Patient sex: M
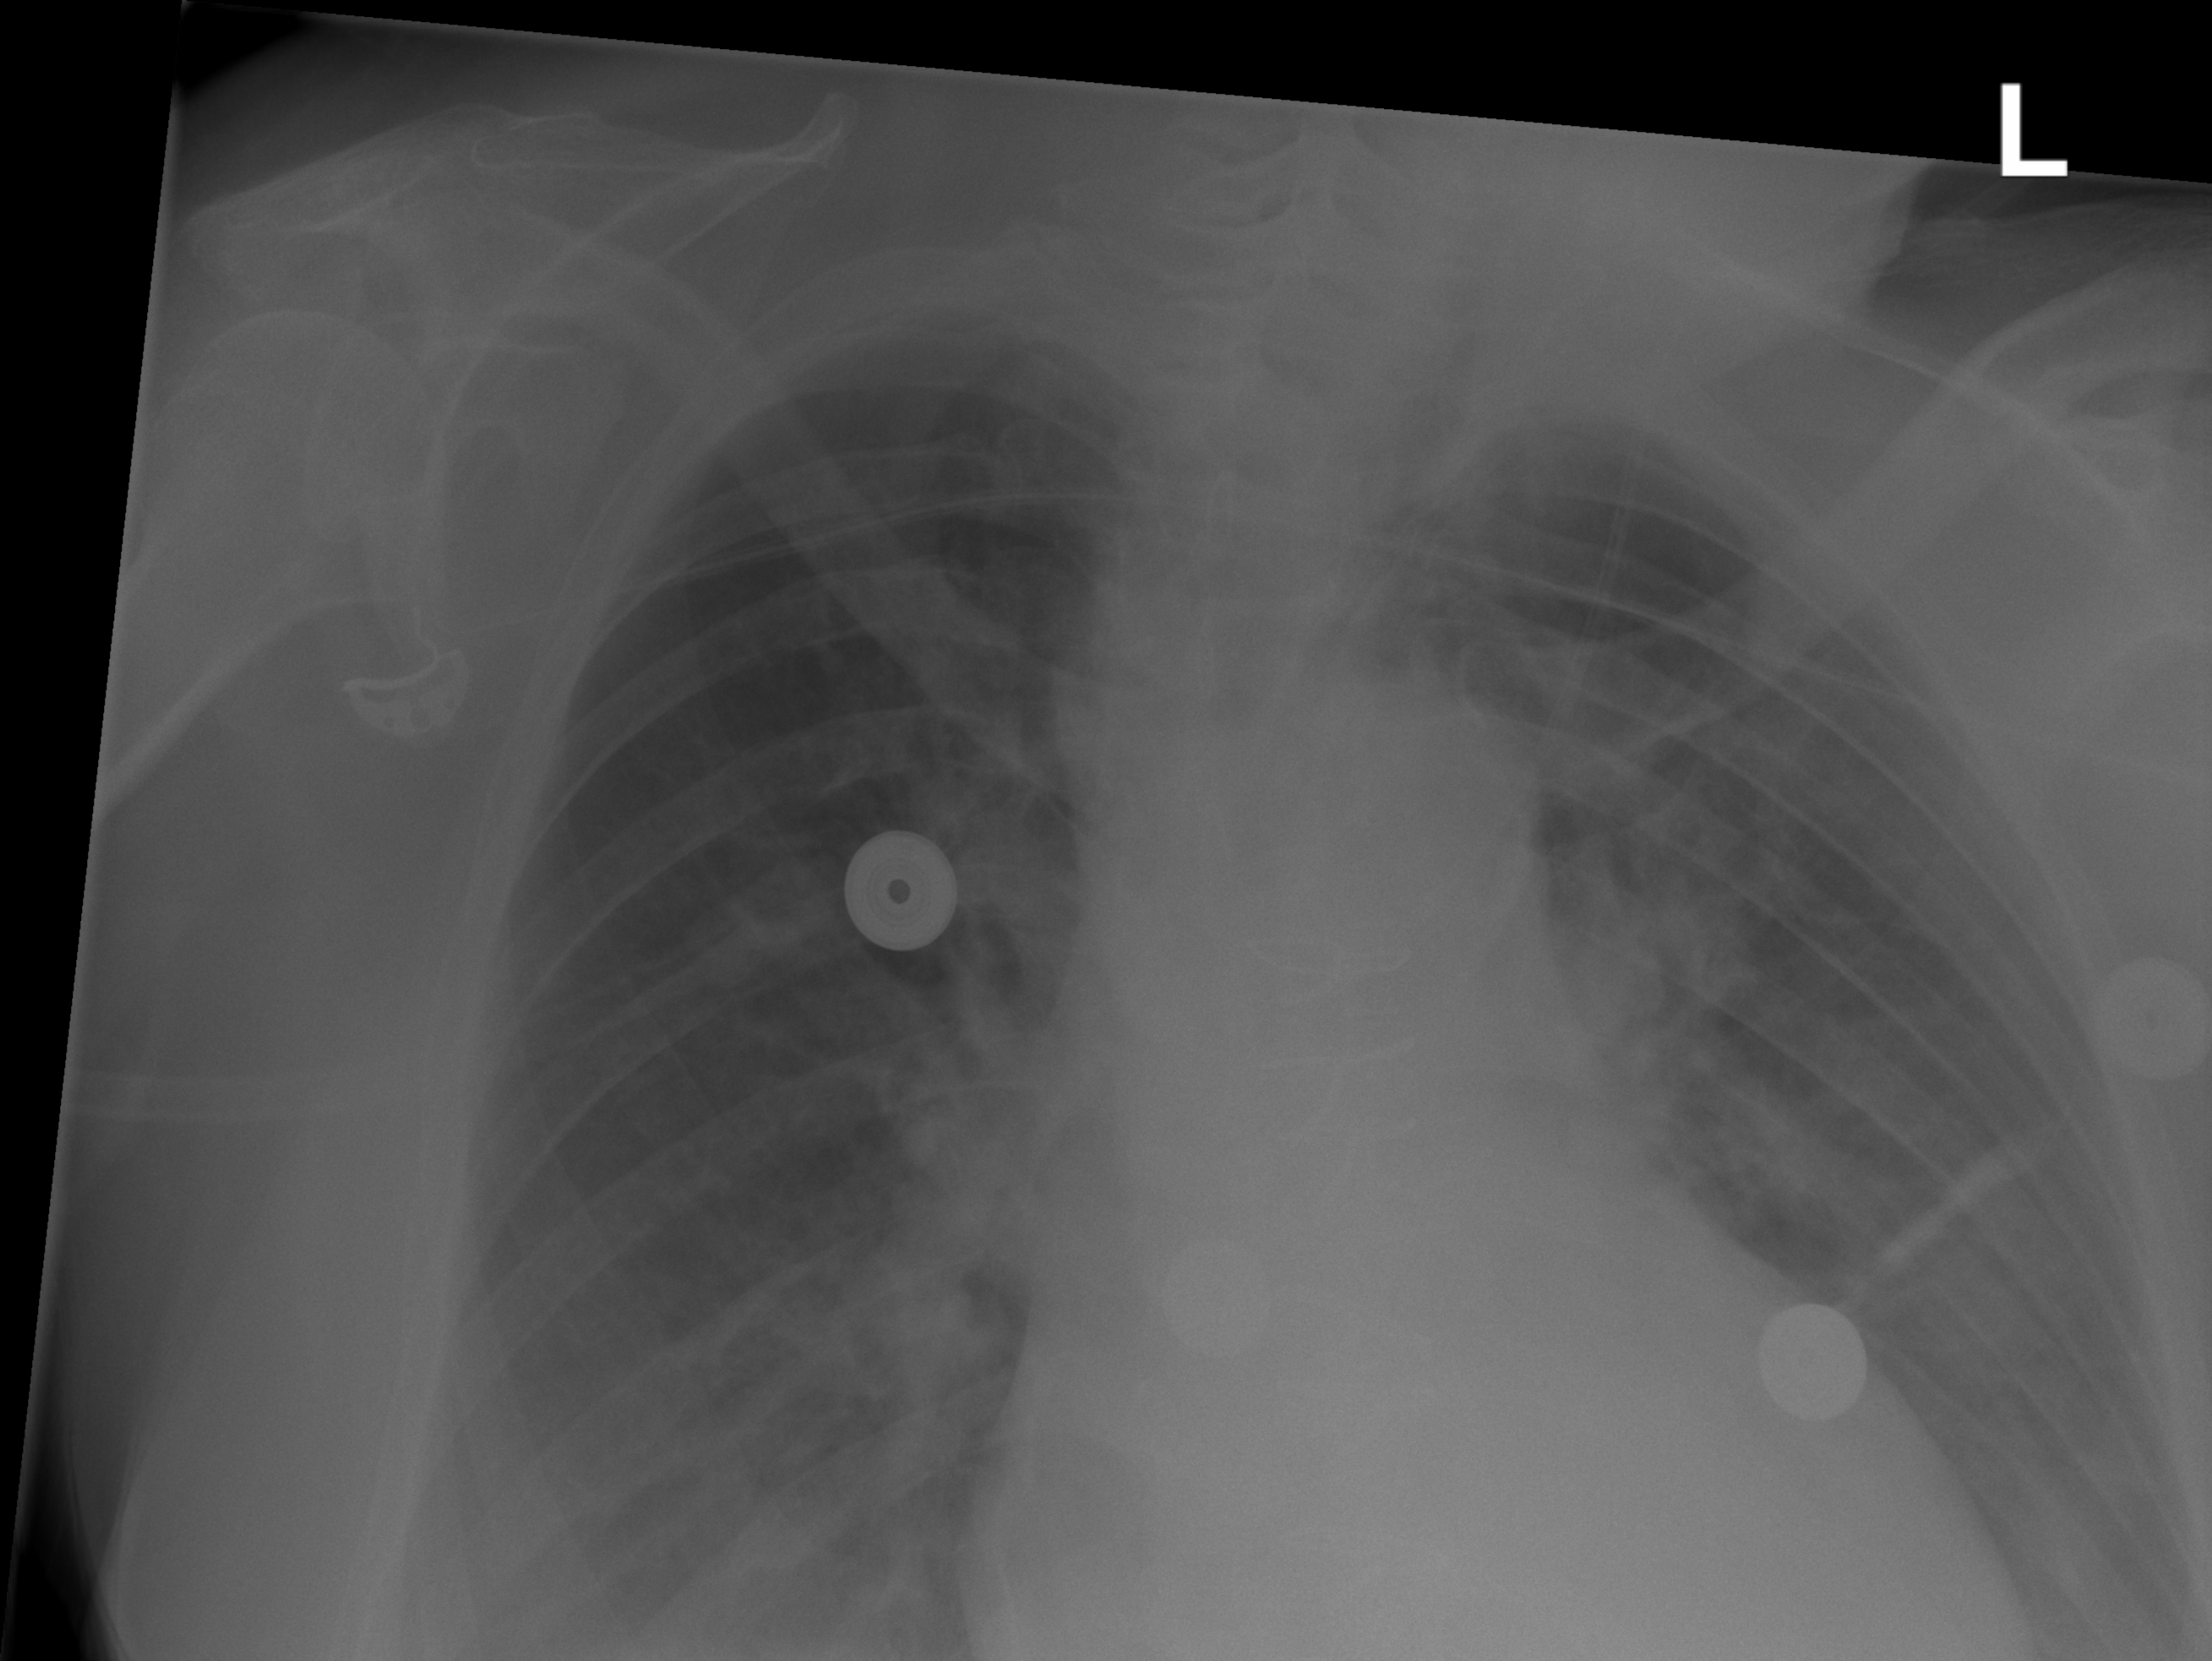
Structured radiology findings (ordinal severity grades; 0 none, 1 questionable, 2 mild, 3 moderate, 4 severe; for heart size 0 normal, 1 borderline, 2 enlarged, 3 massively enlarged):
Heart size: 2
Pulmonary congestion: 1
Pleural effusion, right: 2
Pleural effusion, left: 2
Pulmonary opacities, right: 0
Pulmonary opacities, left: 0
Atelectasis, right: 2
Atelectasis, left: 2